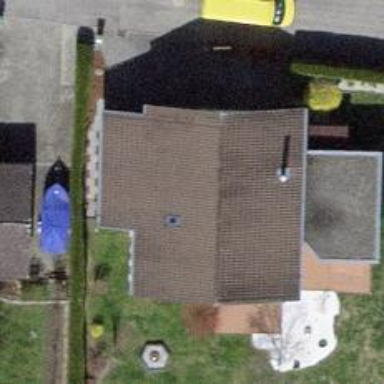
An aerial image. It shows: Simple and straightforward house.